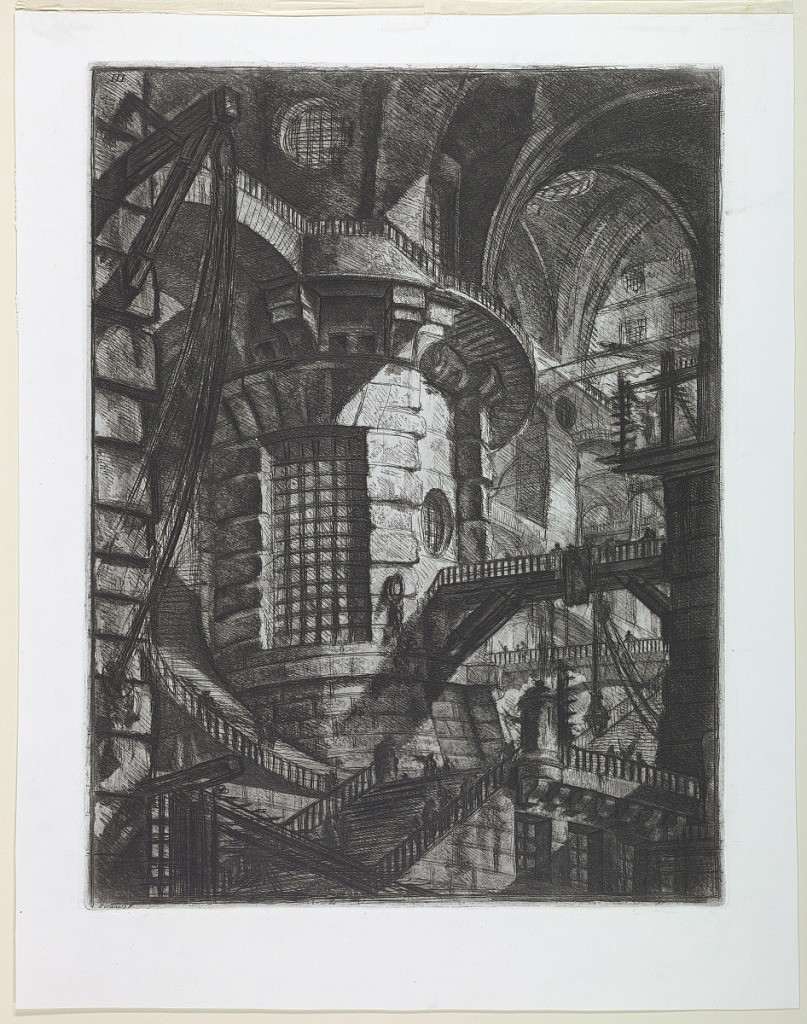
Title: Carceri Series, Plate III
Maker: Giovanni Battista Piranesi, Italian, 1720–1778
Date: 1745
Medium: Etching
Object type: Print
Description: Vertical rectangle. A vaulted chamber, in the center of which is a large stone tower, approached by stairways and bridges. Upper right, calcografia number 351.